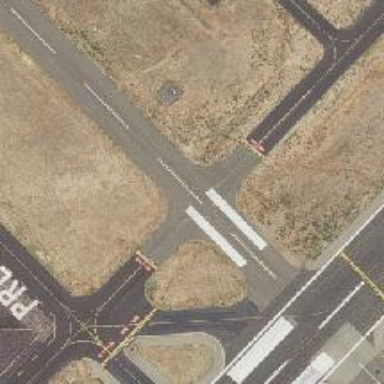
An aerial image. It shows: Image of taxiway at airport.